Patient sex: F
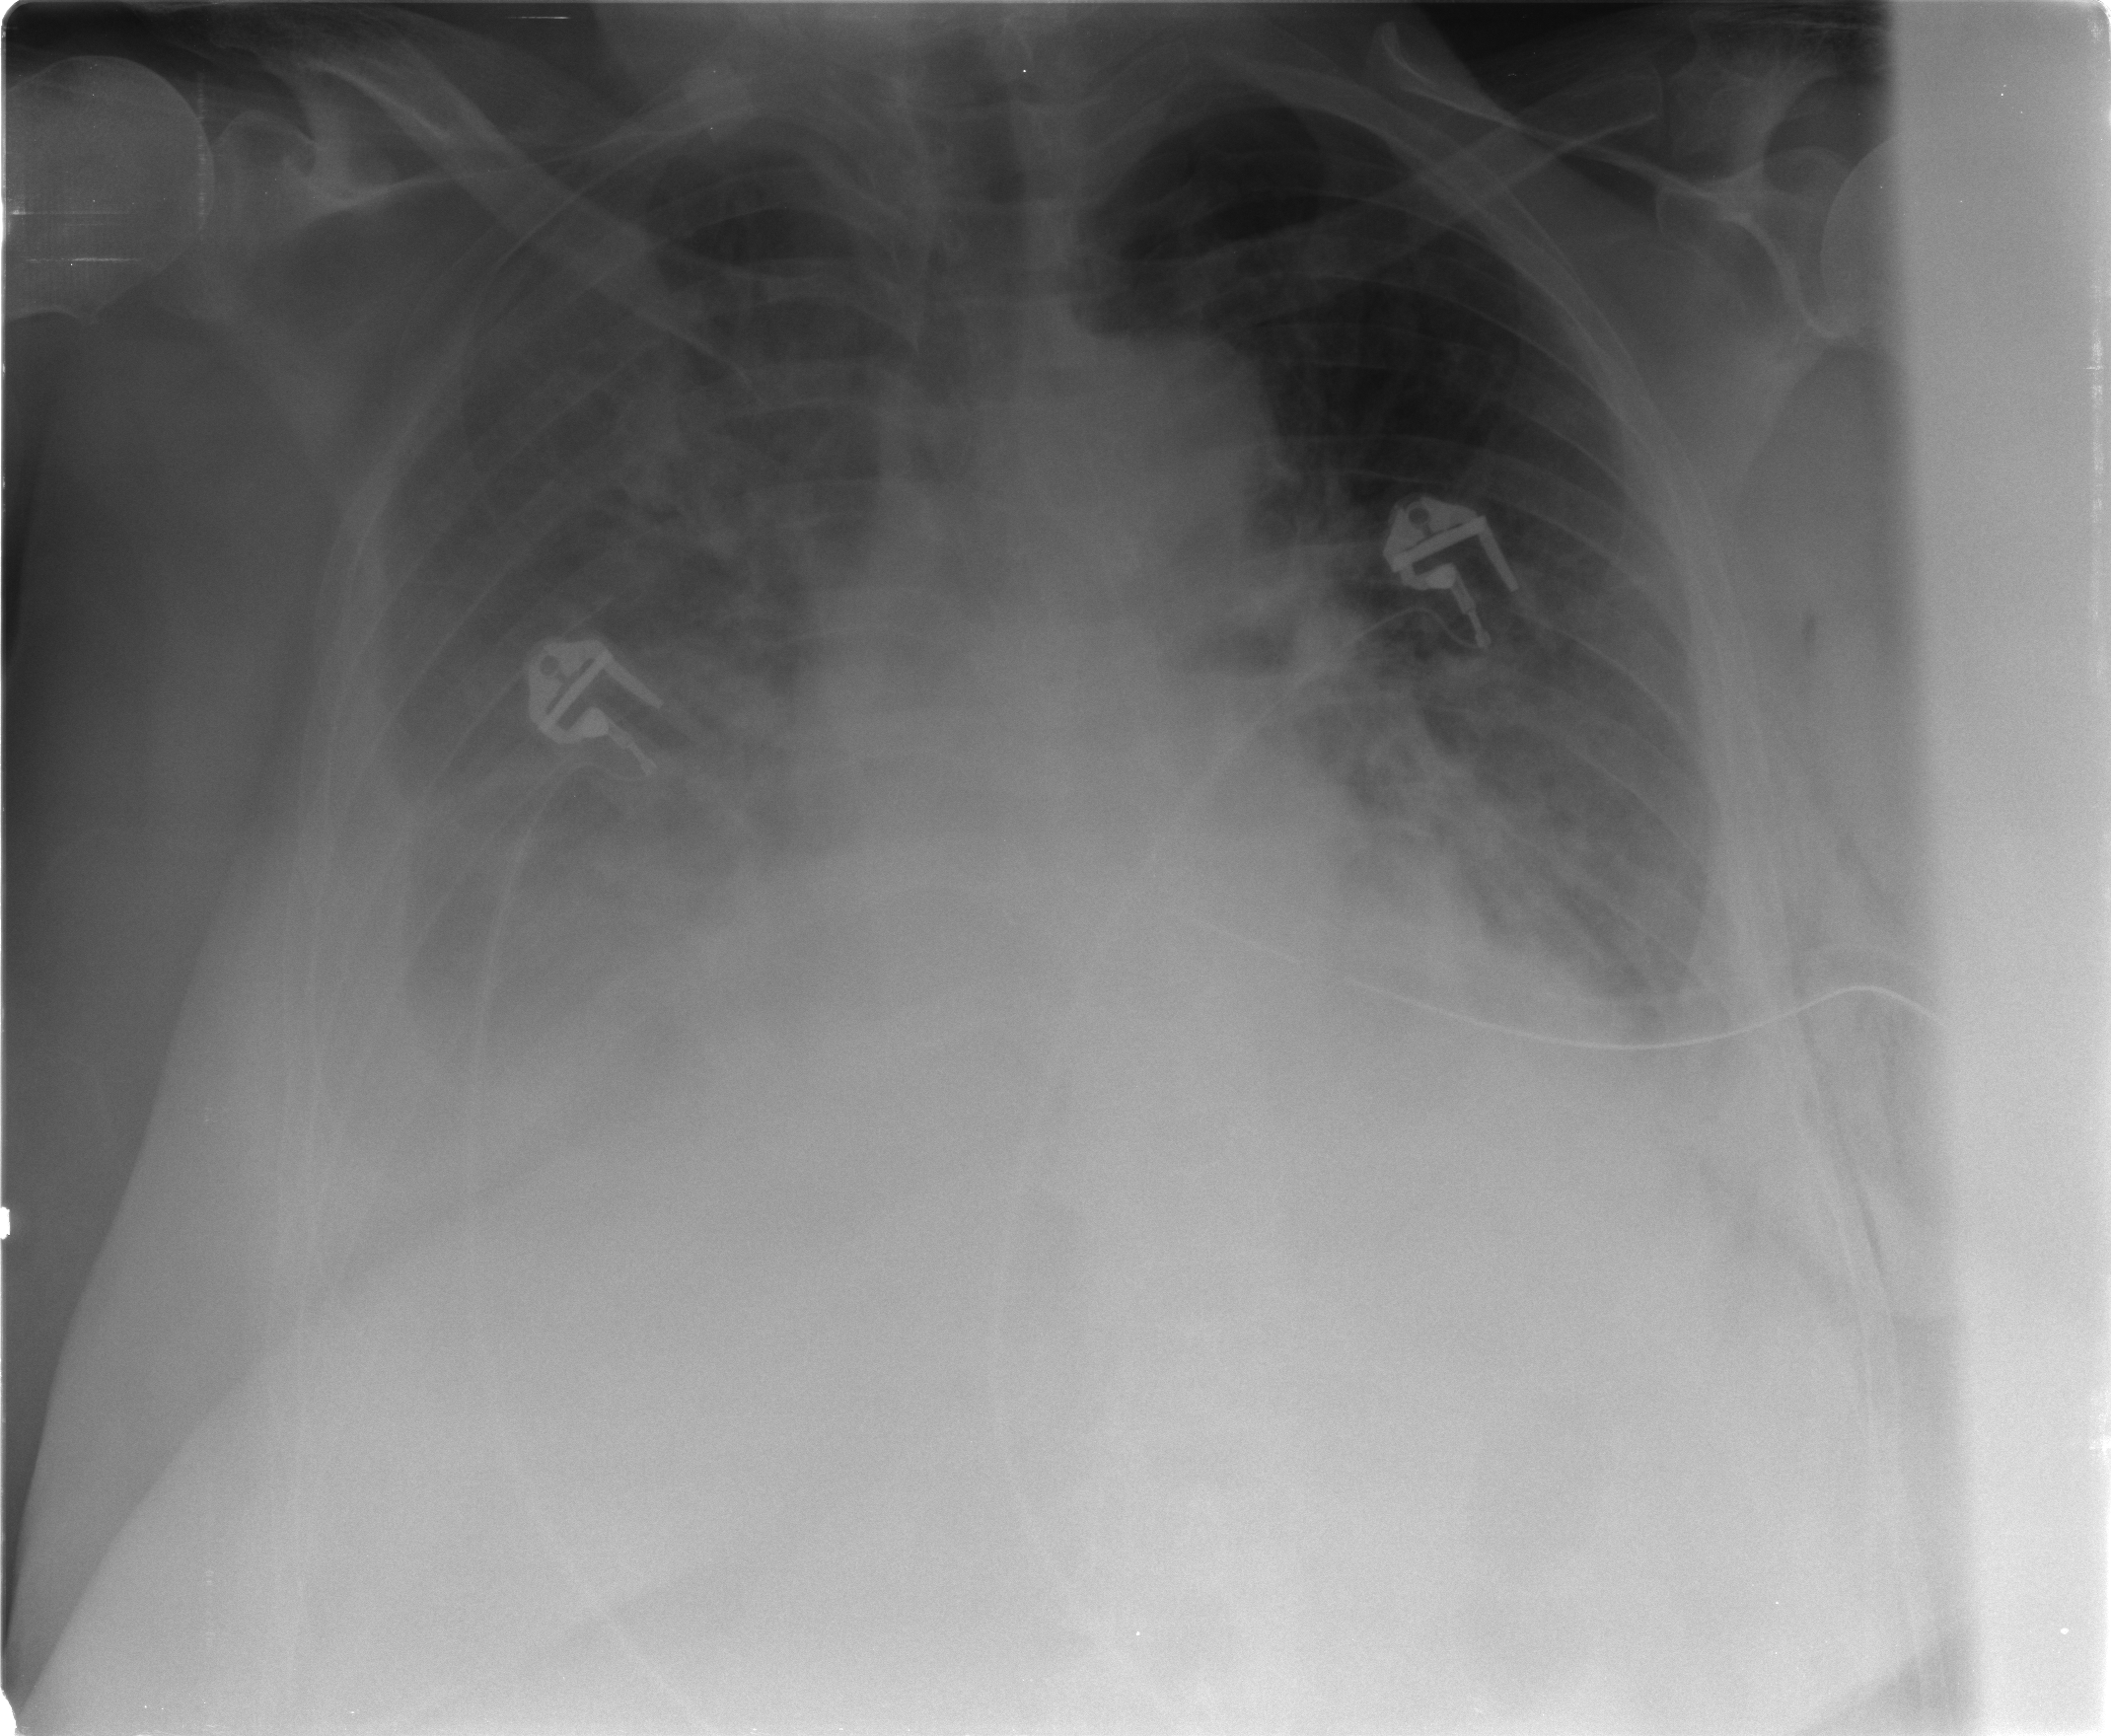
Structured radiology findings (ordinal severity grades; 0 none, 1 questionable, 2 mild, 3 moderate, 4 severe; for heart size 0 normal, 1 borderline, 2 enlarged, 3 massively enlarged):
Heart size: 0
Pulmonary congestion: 0
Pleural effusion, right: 3
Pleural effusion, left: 2
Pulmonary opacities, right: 2
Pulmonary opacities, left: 2
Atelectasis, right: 2
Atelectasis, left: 2